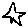
Label: star